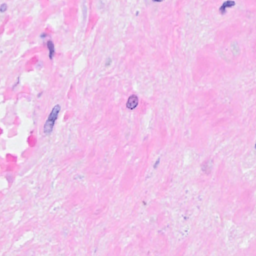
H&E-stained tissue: Breast